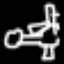
Label: airplane